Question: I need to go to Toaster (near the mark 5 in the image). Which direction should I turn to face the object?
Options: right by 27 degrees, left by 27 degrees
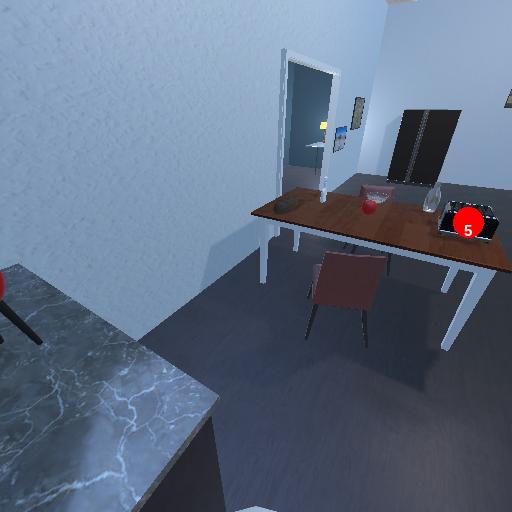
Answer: right by 27 degrees